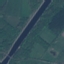
Land use / land cover: River